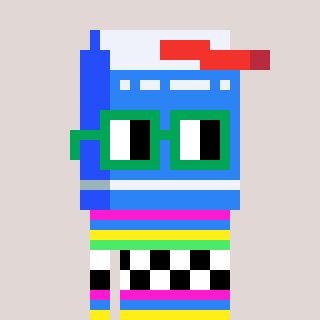
a pixel art character with square green glasses, a milk-shaped head and a green-colored body on a warm background